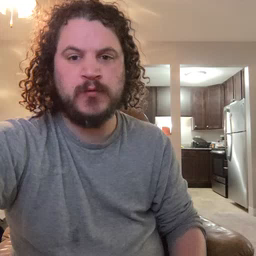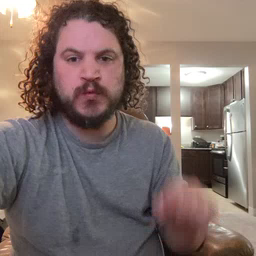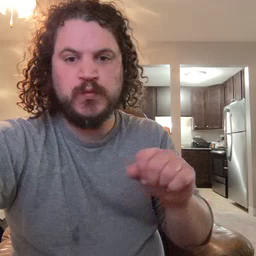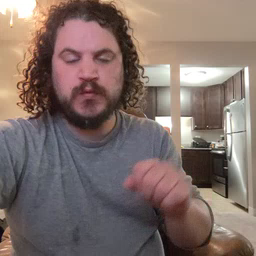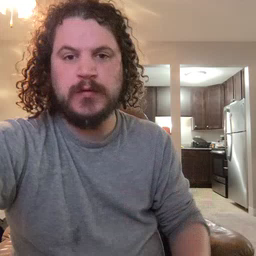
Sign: shoe